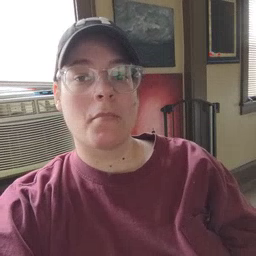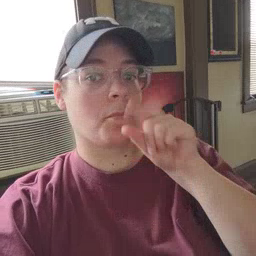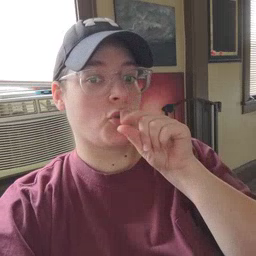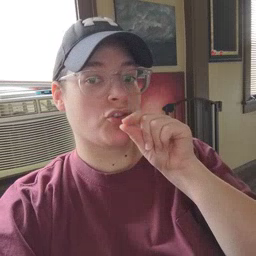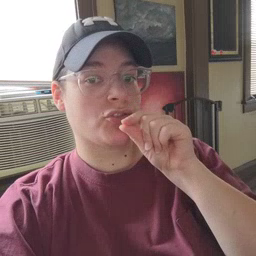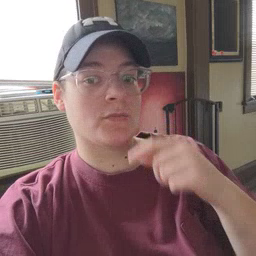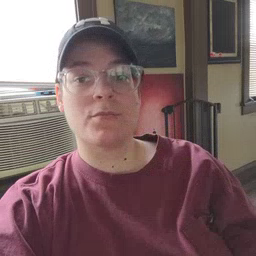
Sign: bird